Question: i want to create a basic tutorial, introduction, for my android app. There are many apps that have this feature, like yahoo news digest, flickr, google drive, play music, etc.
There is an example:

I want to do something like this, but in 7 simple steps. I am newbie and i have no idea to begin with.
Someone?
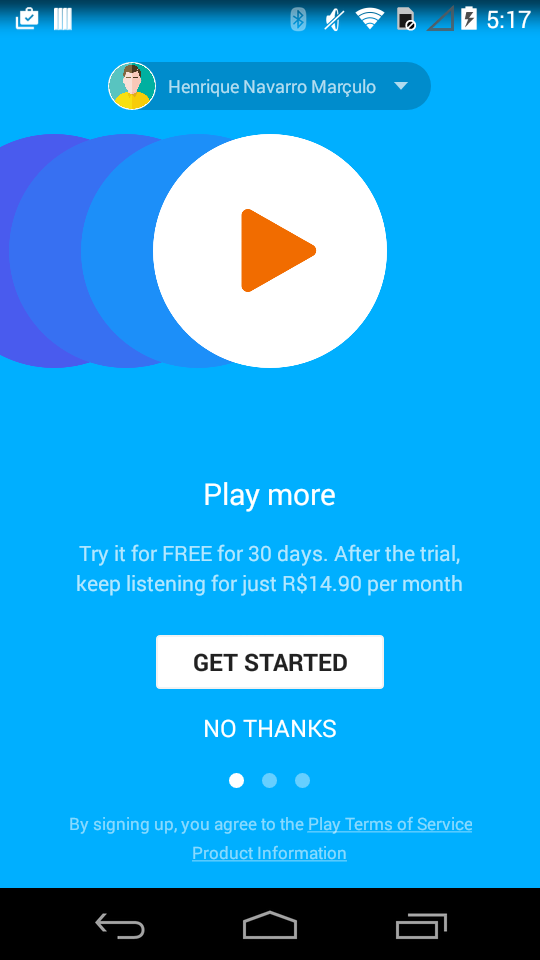
Answer: You can use this library available on github. <URL>
This is specifically designed for making a cool introduction to your android application